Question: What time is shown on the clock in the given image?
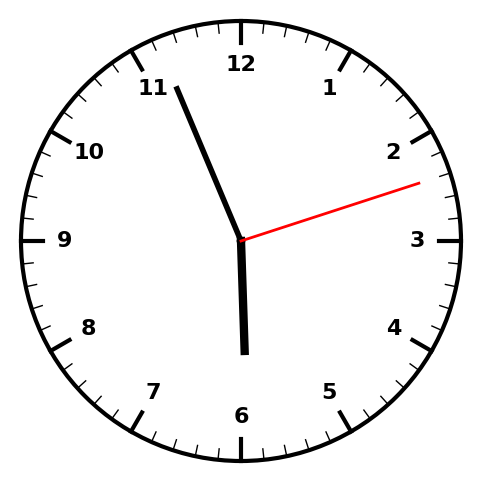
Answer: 05:56:12